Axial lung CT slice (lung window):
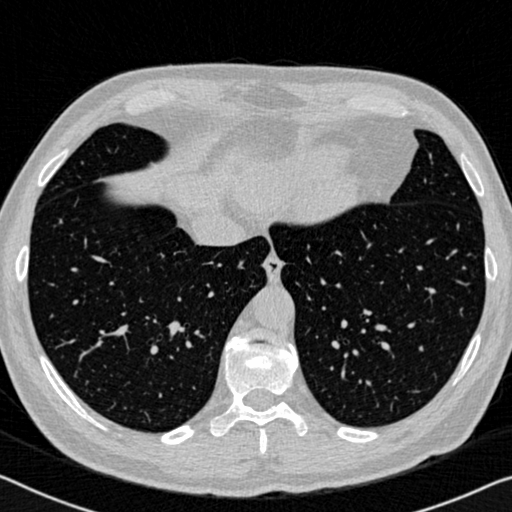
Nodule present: no